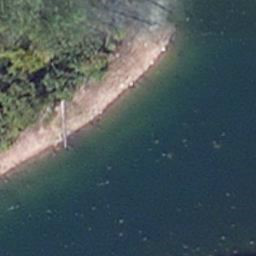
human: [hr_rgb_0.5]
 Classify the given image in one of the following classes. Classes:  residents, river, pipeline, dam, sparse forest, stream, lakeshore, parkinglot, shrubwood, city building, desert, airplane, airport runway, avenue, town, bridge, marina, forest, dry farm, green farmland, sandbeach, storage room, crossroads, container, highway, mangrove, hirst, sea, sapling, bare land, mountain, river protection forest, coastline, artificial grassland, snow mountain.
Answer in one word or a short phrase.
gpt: lakeshore